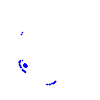
Particle: proton